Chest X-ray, AP view. Patient: 63 years old, sex M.
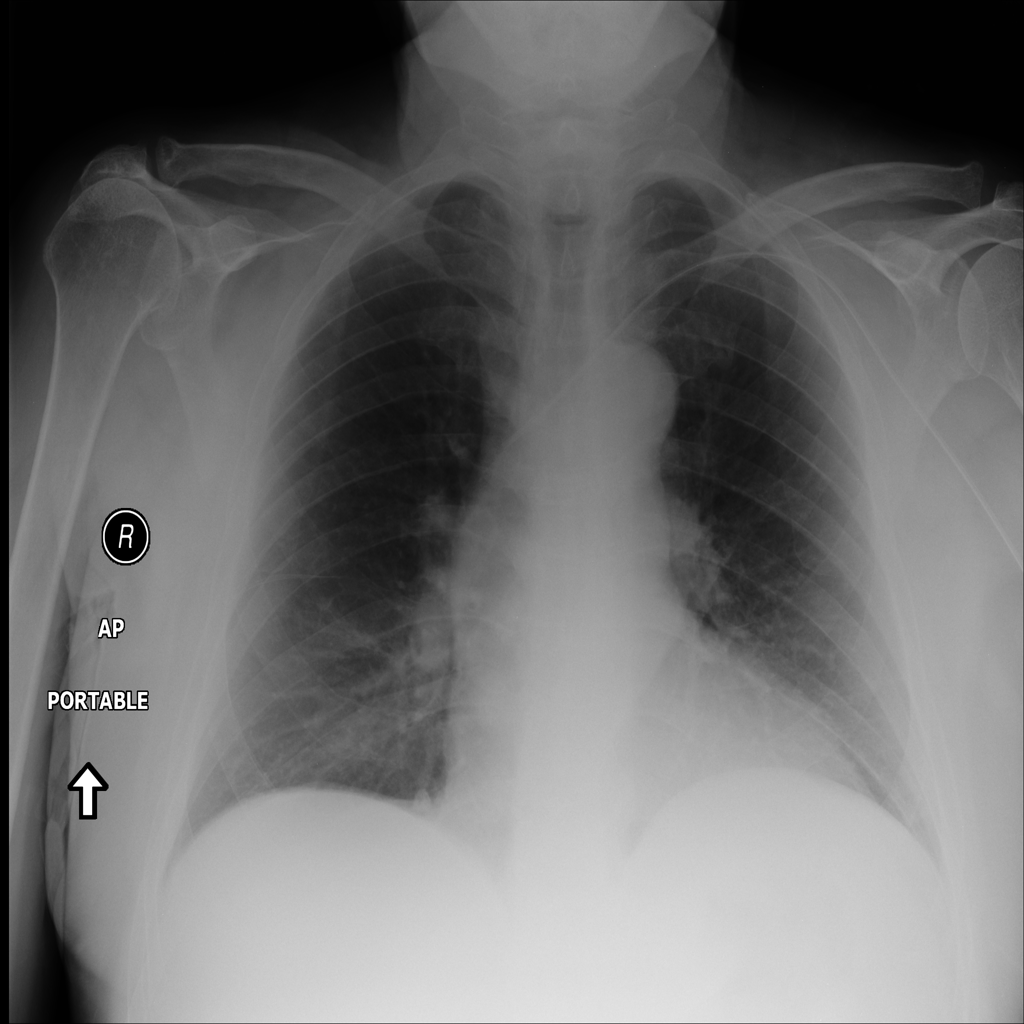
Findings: No Finding